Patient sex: M
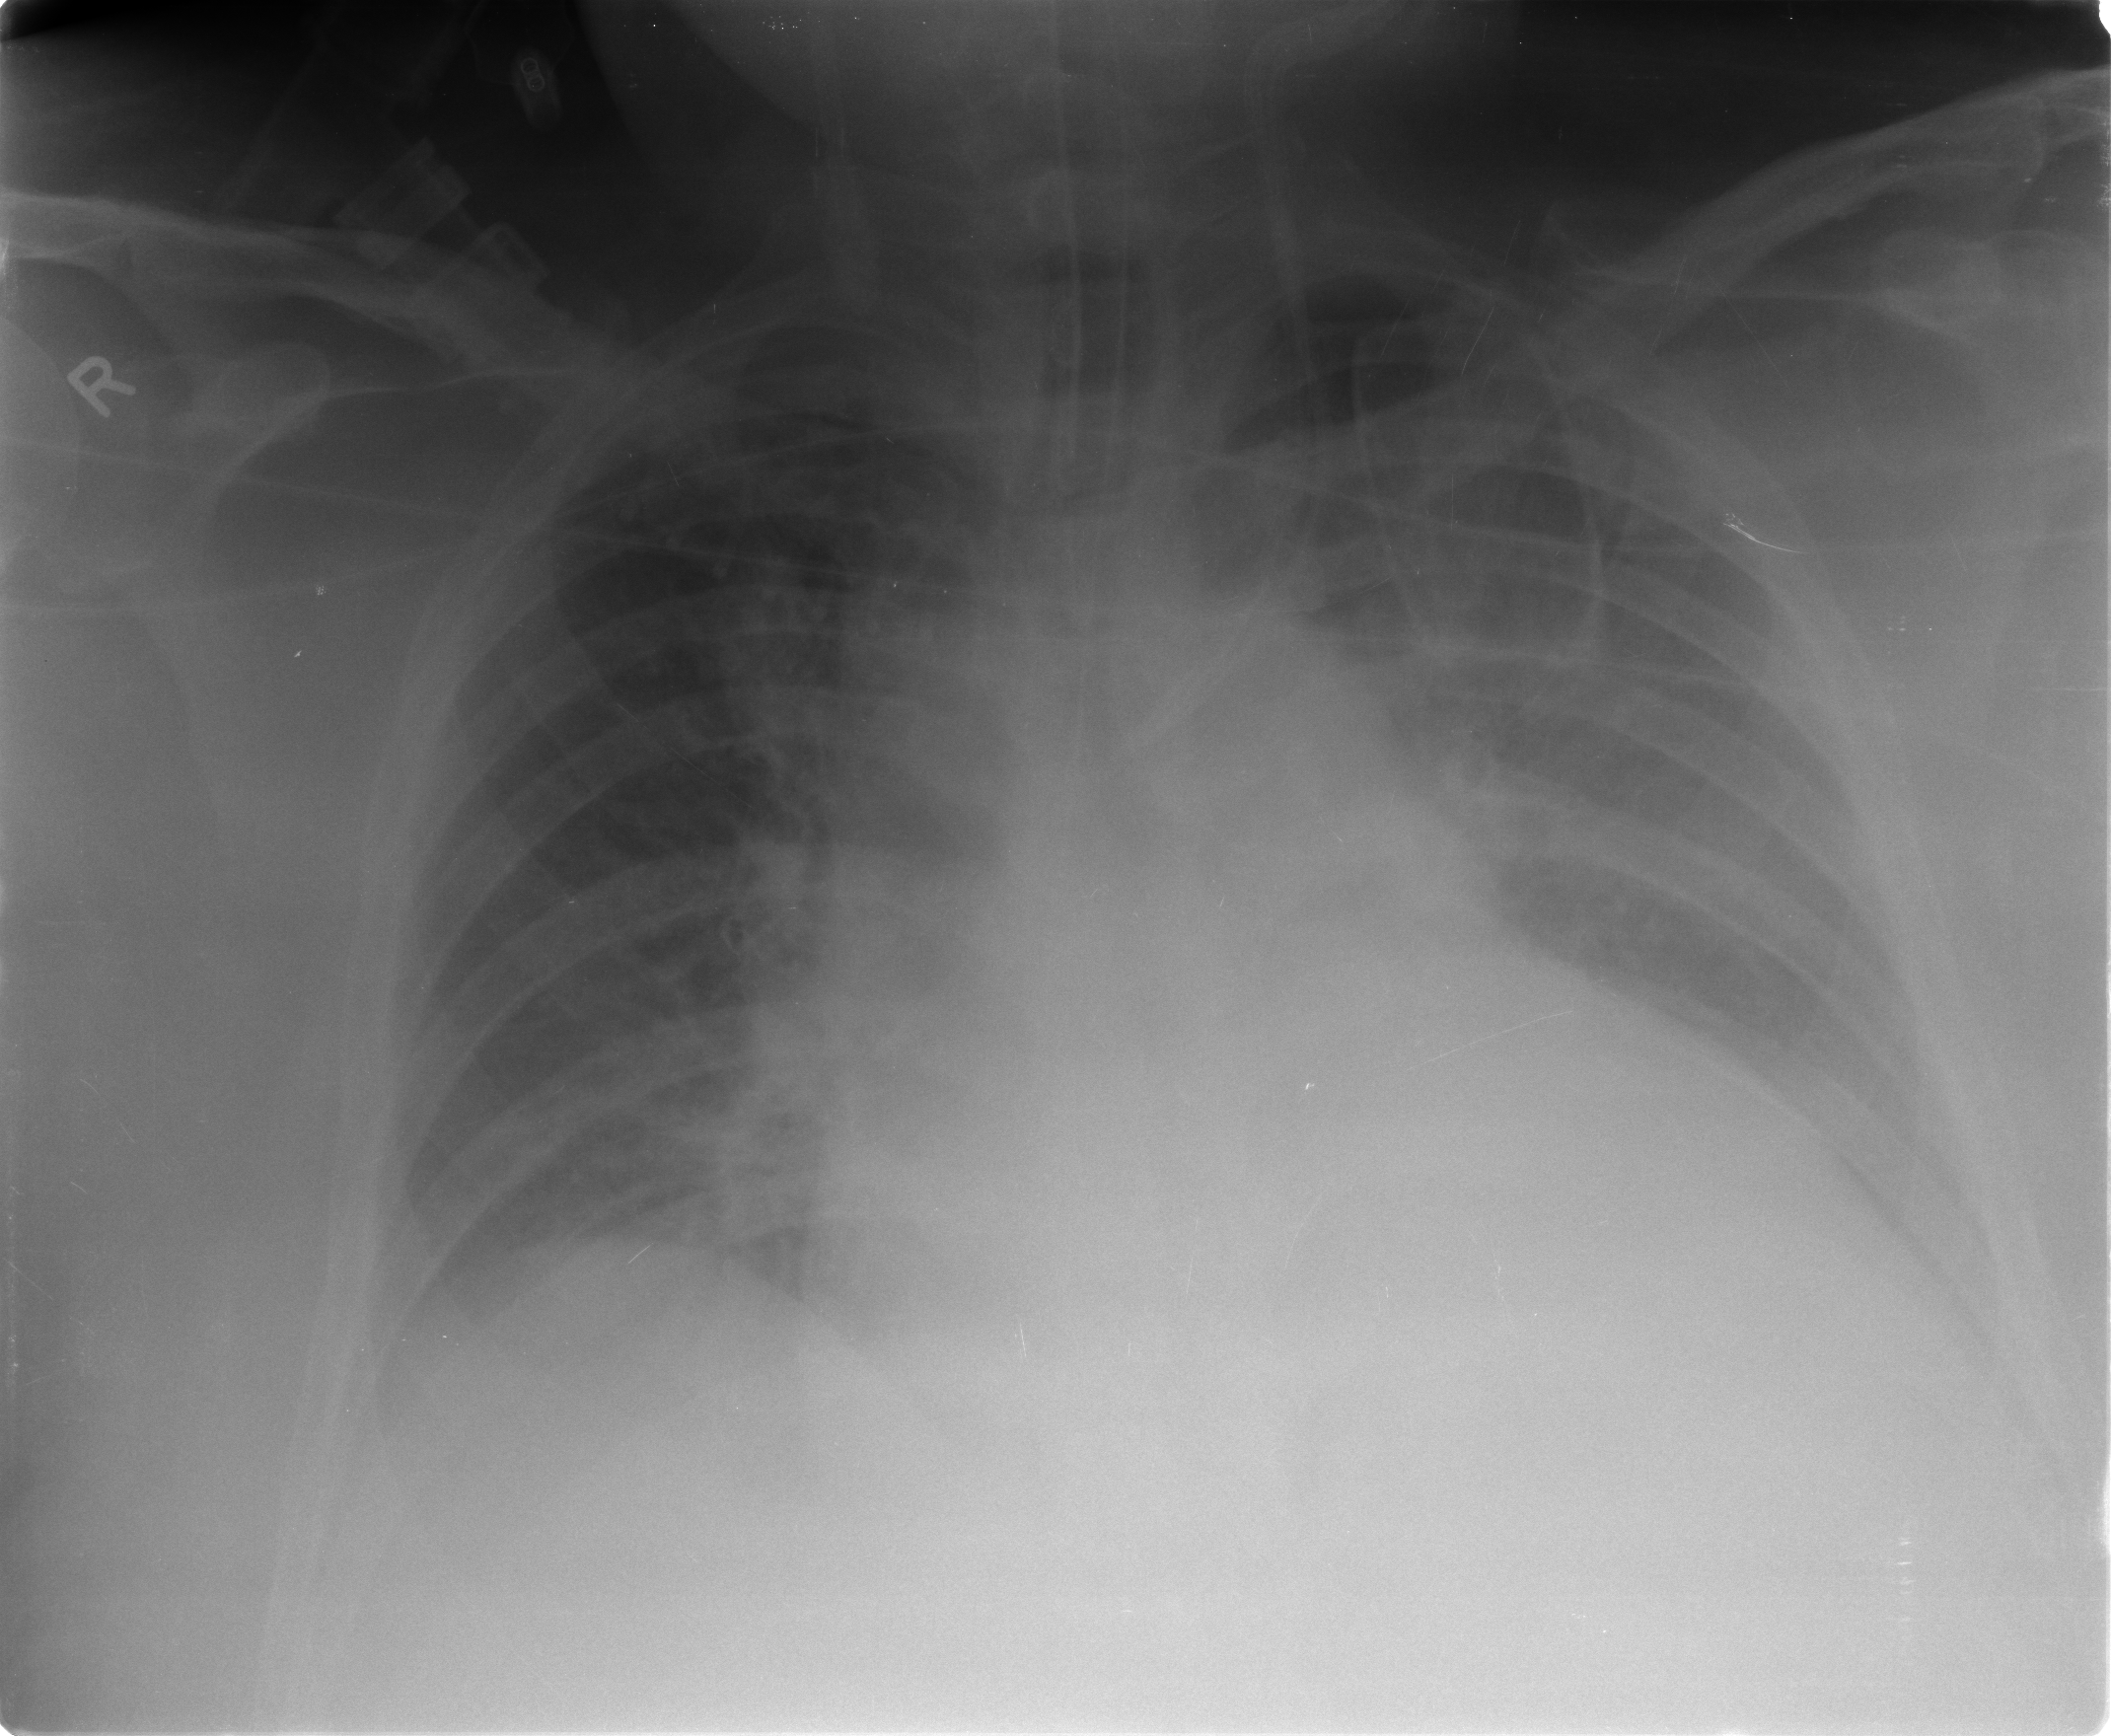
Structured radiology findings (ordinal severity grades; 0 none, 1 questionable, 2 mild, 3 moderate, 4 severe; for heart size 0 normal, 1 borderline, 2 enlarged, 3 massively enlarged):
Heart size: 3
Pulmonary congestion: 3
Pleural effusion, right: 2
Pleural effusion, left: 3
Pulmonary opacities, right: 0
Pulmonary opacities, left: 2
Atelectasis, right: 2
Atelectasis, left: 3